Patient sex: M
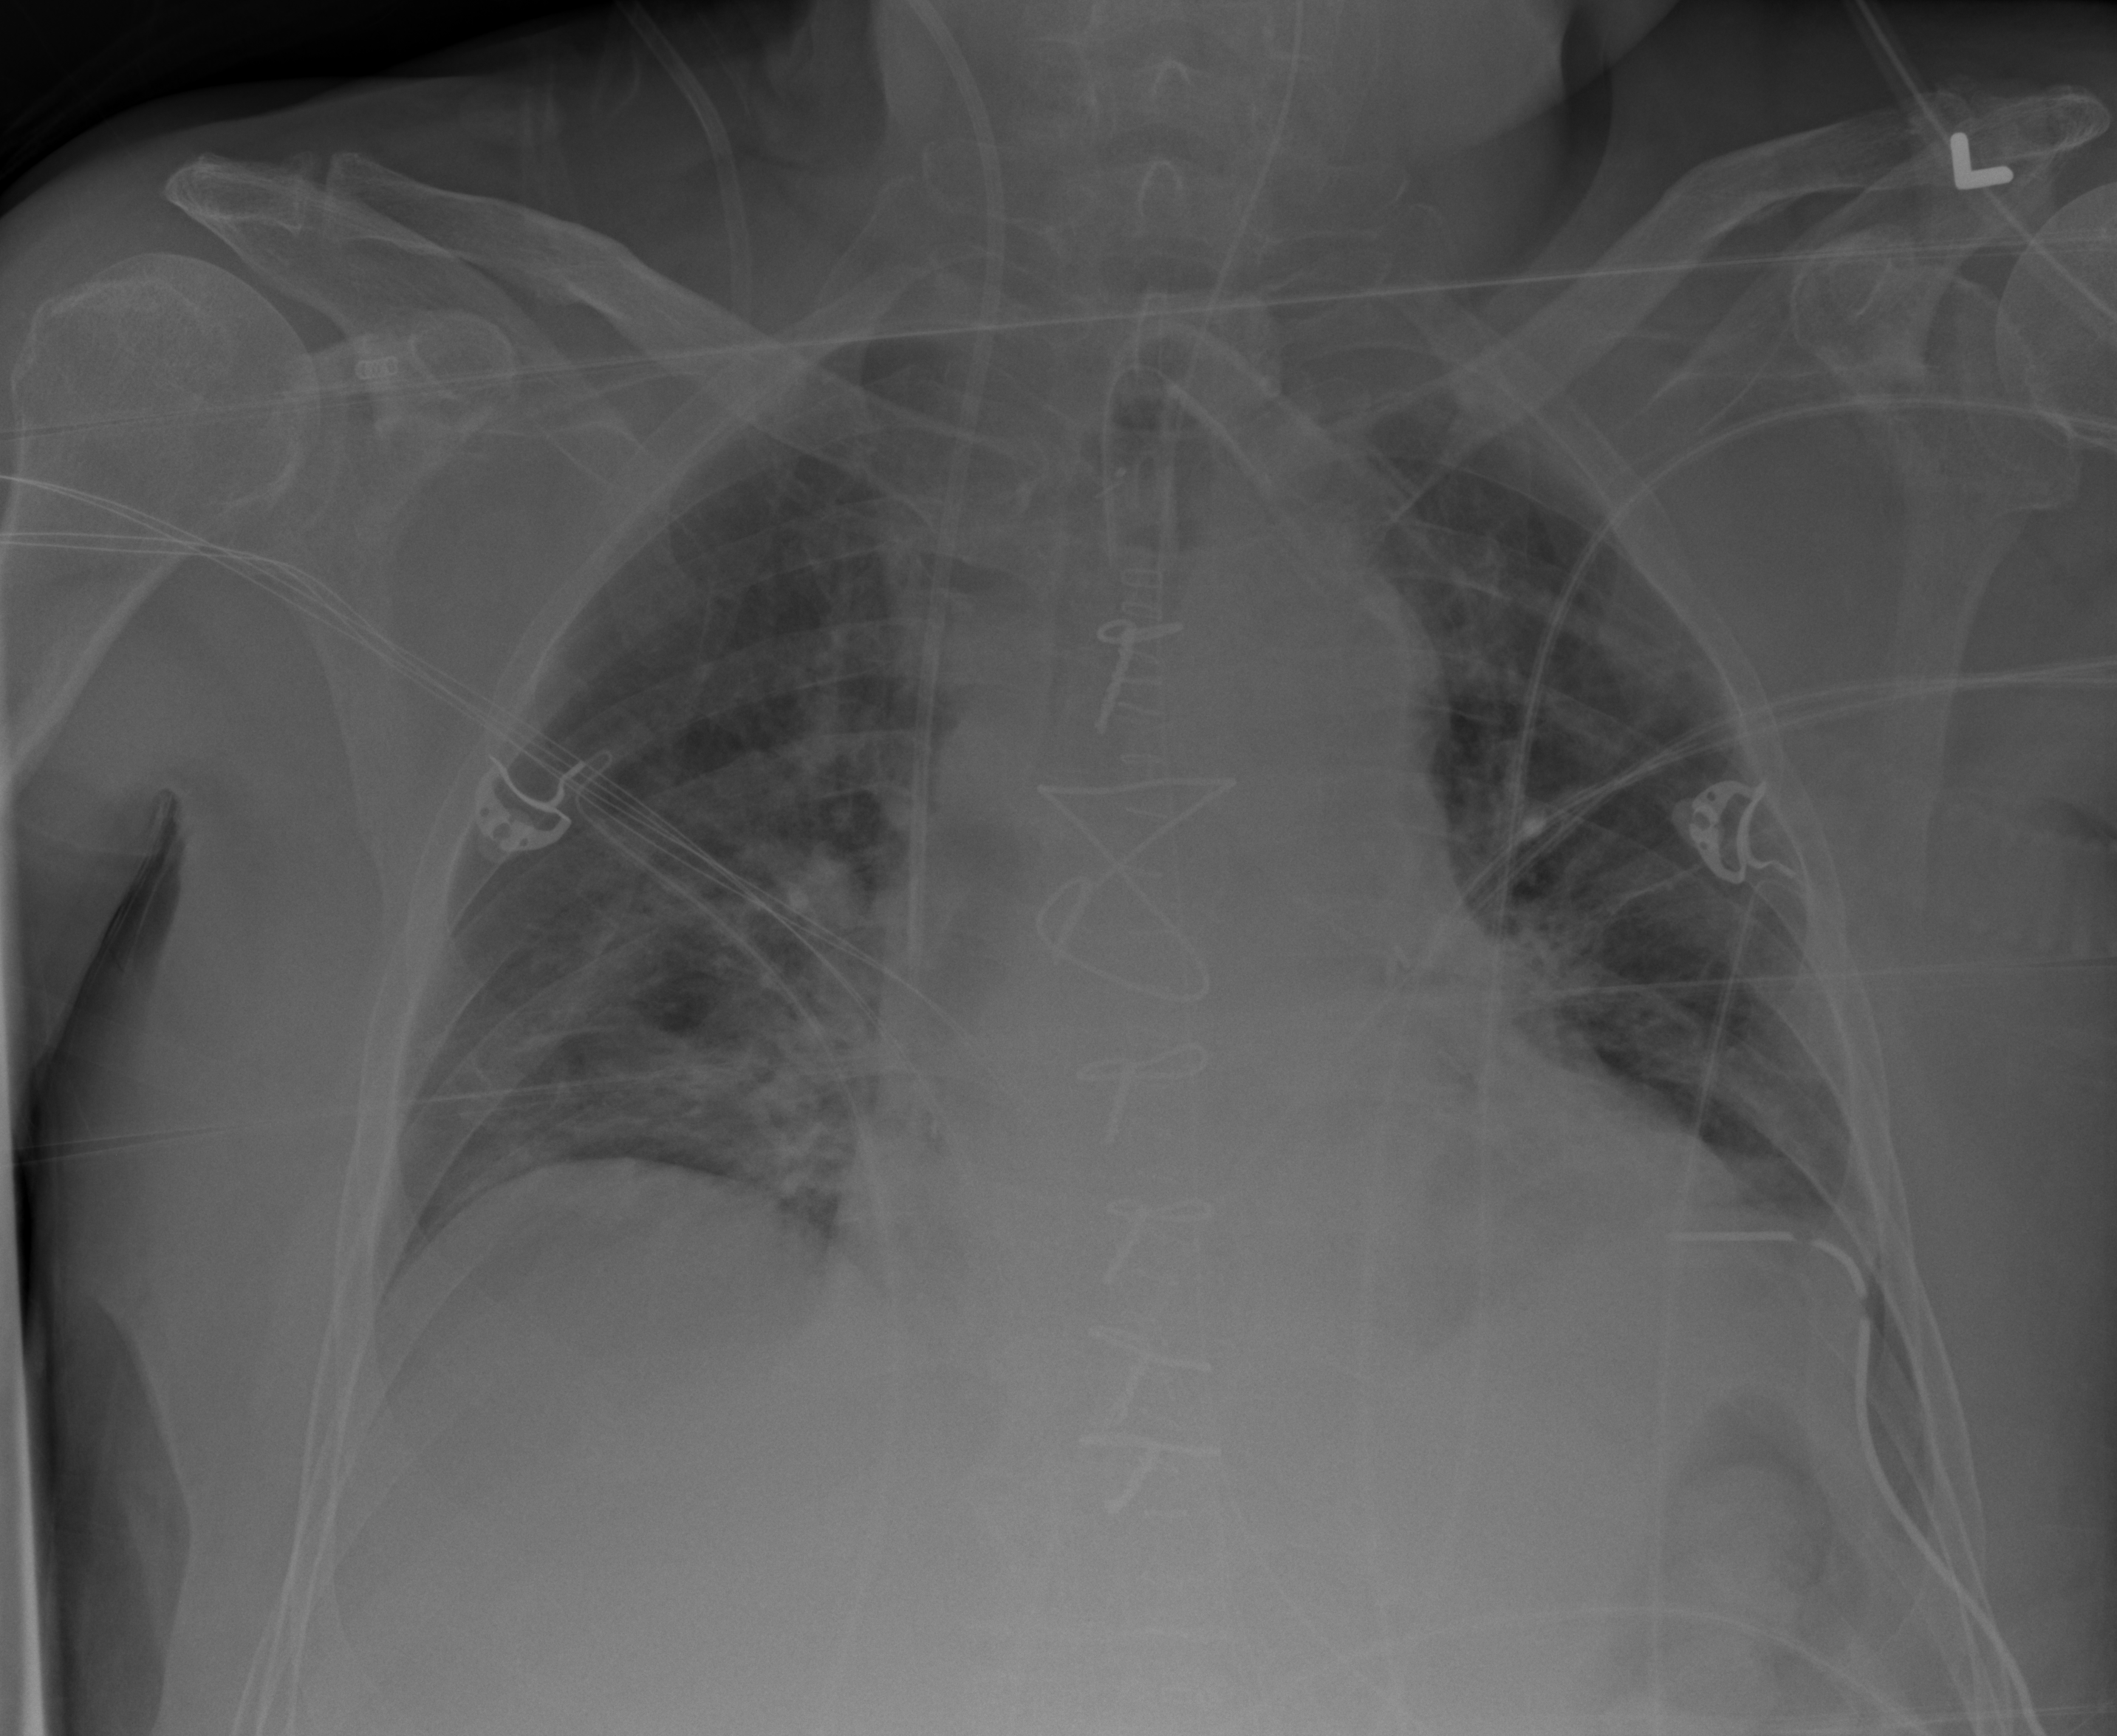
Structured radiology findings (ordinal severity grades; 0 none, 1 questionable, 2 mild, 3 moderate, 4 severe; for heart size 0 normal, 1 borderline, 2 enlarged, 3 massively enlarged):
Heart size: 2
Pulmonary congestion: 2
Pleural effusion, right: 0
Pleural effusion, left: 0
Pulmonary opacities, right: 1
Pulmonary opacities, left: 0
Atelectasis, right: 2
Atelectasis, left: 2